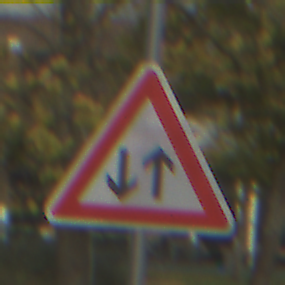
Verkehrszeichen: Gegenverkehr
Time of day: MorningAfternoon
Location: Outdoor (Urban)
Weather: PartlyCloudy
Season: NotSpecified
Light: Natural